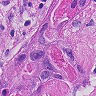
Metastatic tissue present: yes